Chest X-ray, PA view. Patient: 50 years old, sex M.
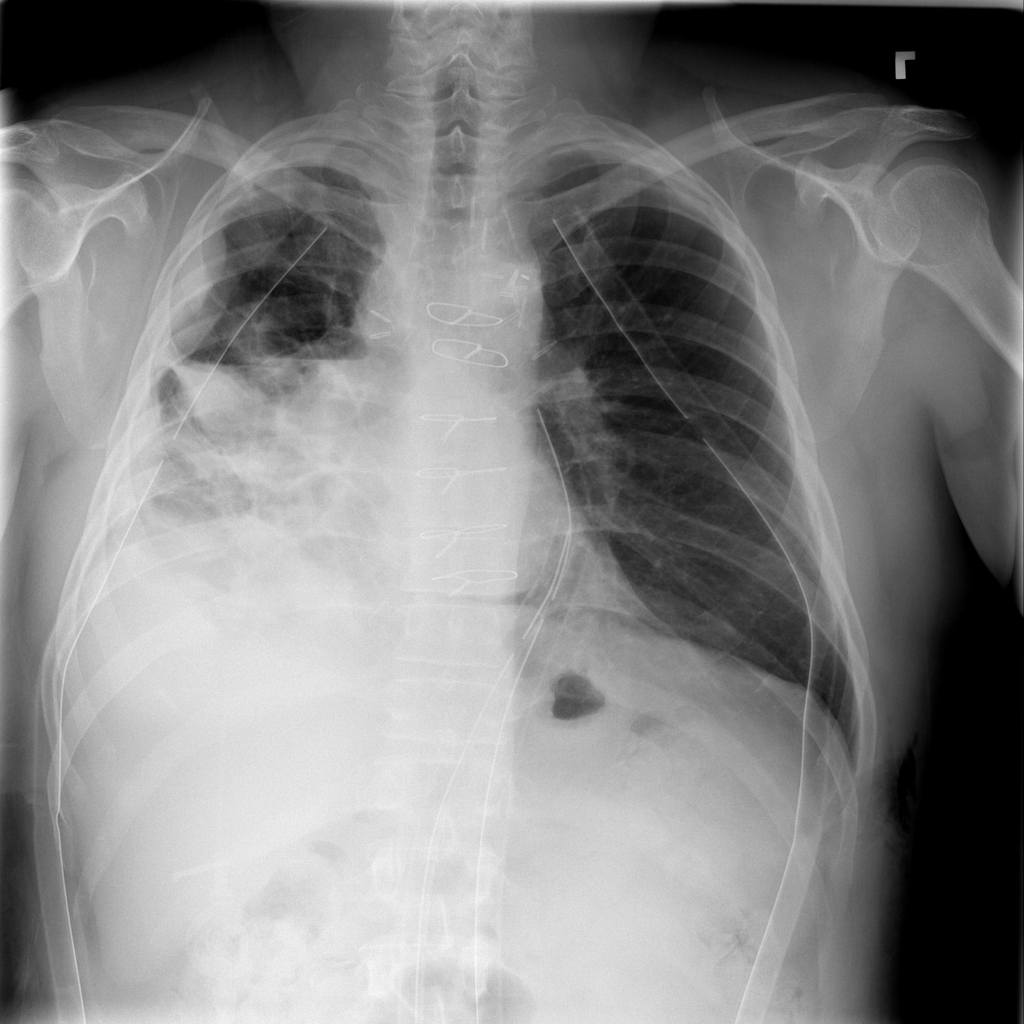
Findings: Mass, Pleural_Thickening